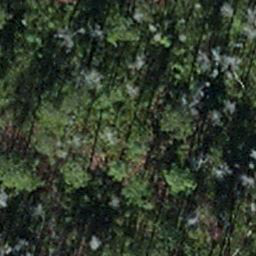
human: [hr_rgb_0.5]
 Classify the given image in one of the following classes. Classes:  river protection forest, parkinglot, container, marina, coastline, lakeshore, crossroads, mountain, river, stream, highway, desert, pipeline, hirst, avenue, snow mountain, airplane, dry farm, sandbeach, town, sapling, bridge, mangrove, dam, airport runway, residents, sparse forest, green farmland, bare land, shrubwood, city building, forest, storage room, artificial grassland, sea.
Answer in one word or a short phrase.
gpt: sapling